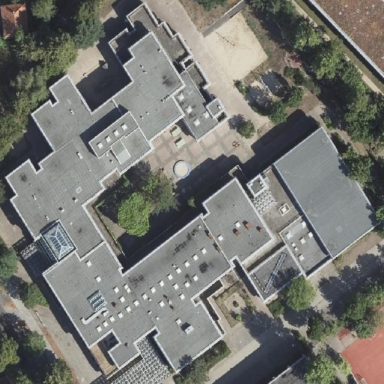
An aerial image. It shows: School building or complex.